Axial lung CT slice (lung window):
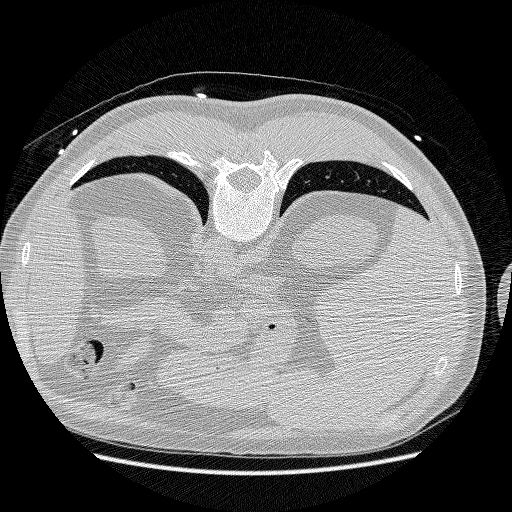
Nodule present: no